Field crop: maize
Growth stage: 2
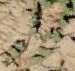
Species: convolvulus